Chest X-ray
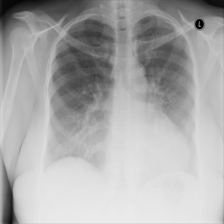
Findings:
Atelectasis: positive
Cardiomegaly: negative
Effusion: negative
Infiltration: negative
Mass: negative
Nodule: negative
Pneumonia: negative
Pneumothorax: negative
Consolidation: negative
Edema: negative
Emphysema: negative
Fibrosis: negative
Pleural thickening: negative
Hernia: negative